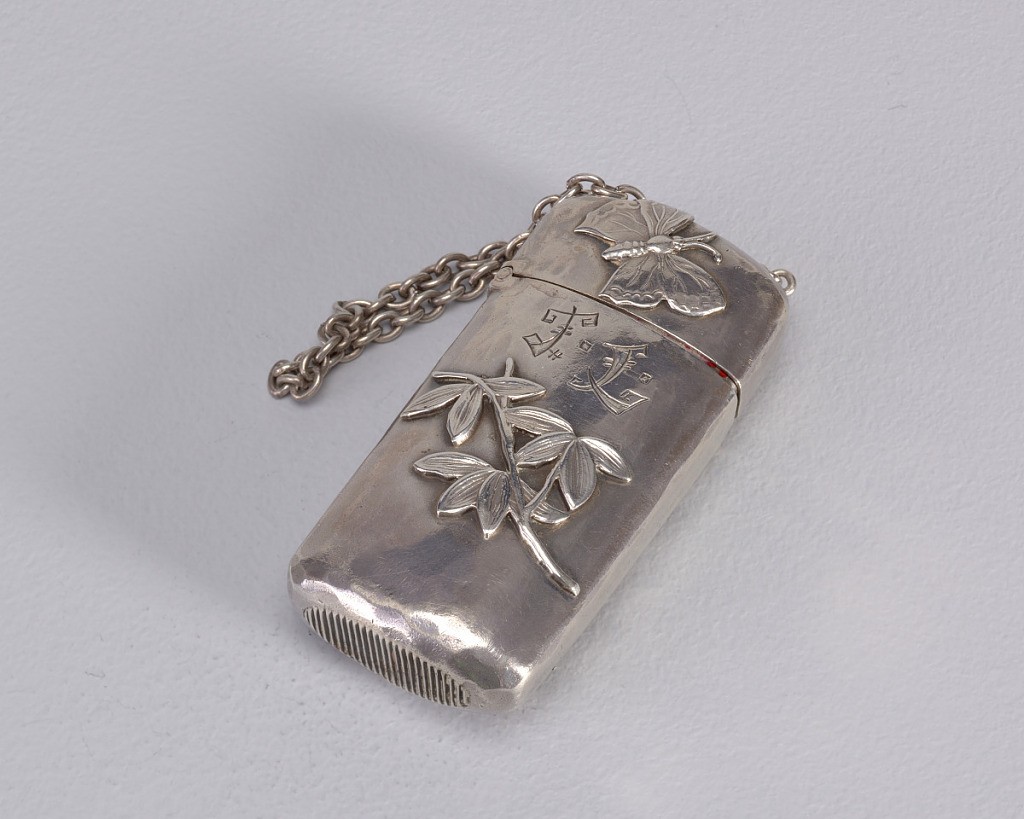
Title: Asian Motifs
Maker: George W. Shiebler & Co., American, 1876 - 1910
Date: ca. 1885
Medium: Silver
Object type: Matchsafe
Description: Oblong, with rounded corners and hammered surface. Front features applied sprig of  foliage on body, above which are initials (F. L.?) incised in stylized, Asian inspired font, applied butterfly on lid. Reverse features applied palm fronds on body, applied crab on lid. Chain attached to lid. Lid hinged on side. Striker incised on bottom.